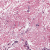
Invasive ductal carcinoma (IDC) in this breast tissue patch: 0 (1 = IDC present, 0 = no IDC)